Field crop: maize
Growth stage: 2
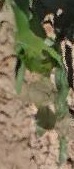
Species: maize